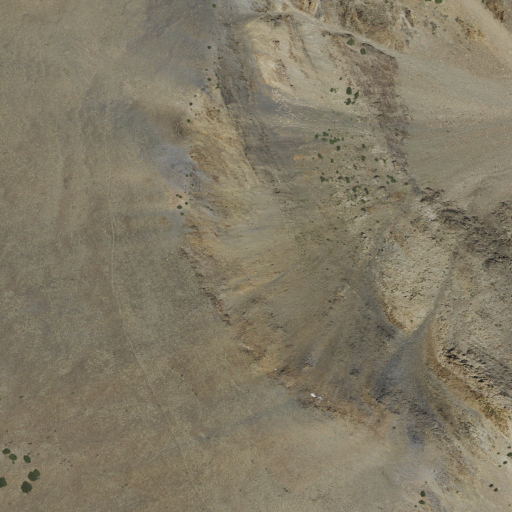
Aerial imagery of ridge(s) in California named Tioga Crest containing shrub, barren land, and grassland